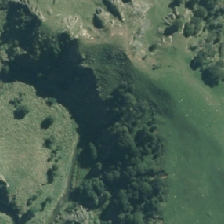
Land cover: manuka_kanuka